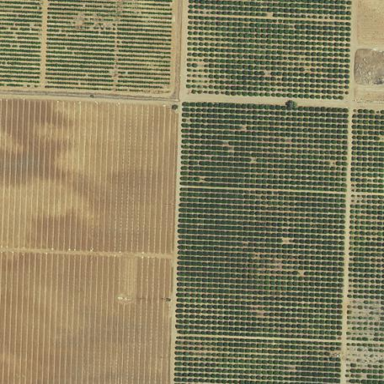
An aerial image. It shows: Orchard.